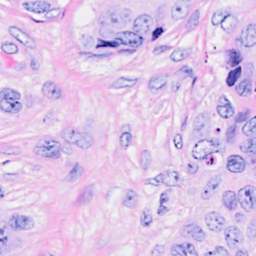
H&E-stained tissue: Breast